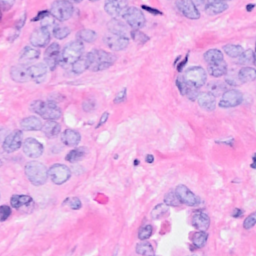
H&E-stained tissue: Breast